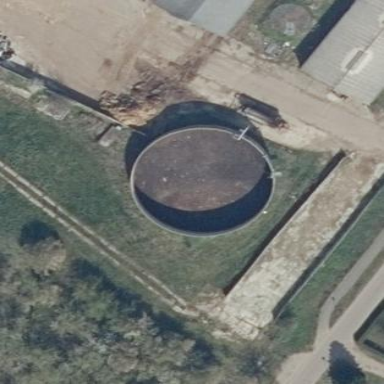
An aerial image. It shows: Storage tank with man-made structure.